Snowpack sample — Loveland Pass, Silver Plume, Colorado, USA (2/11/26, 12:00 PM MST)
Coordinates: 39.663, -105.886
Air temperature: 35 °F
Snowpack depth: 82 cm
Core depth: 10 cm
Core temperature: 17.6 °F
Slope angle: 13°, slope face: 12°
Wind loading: high
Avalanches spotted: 1
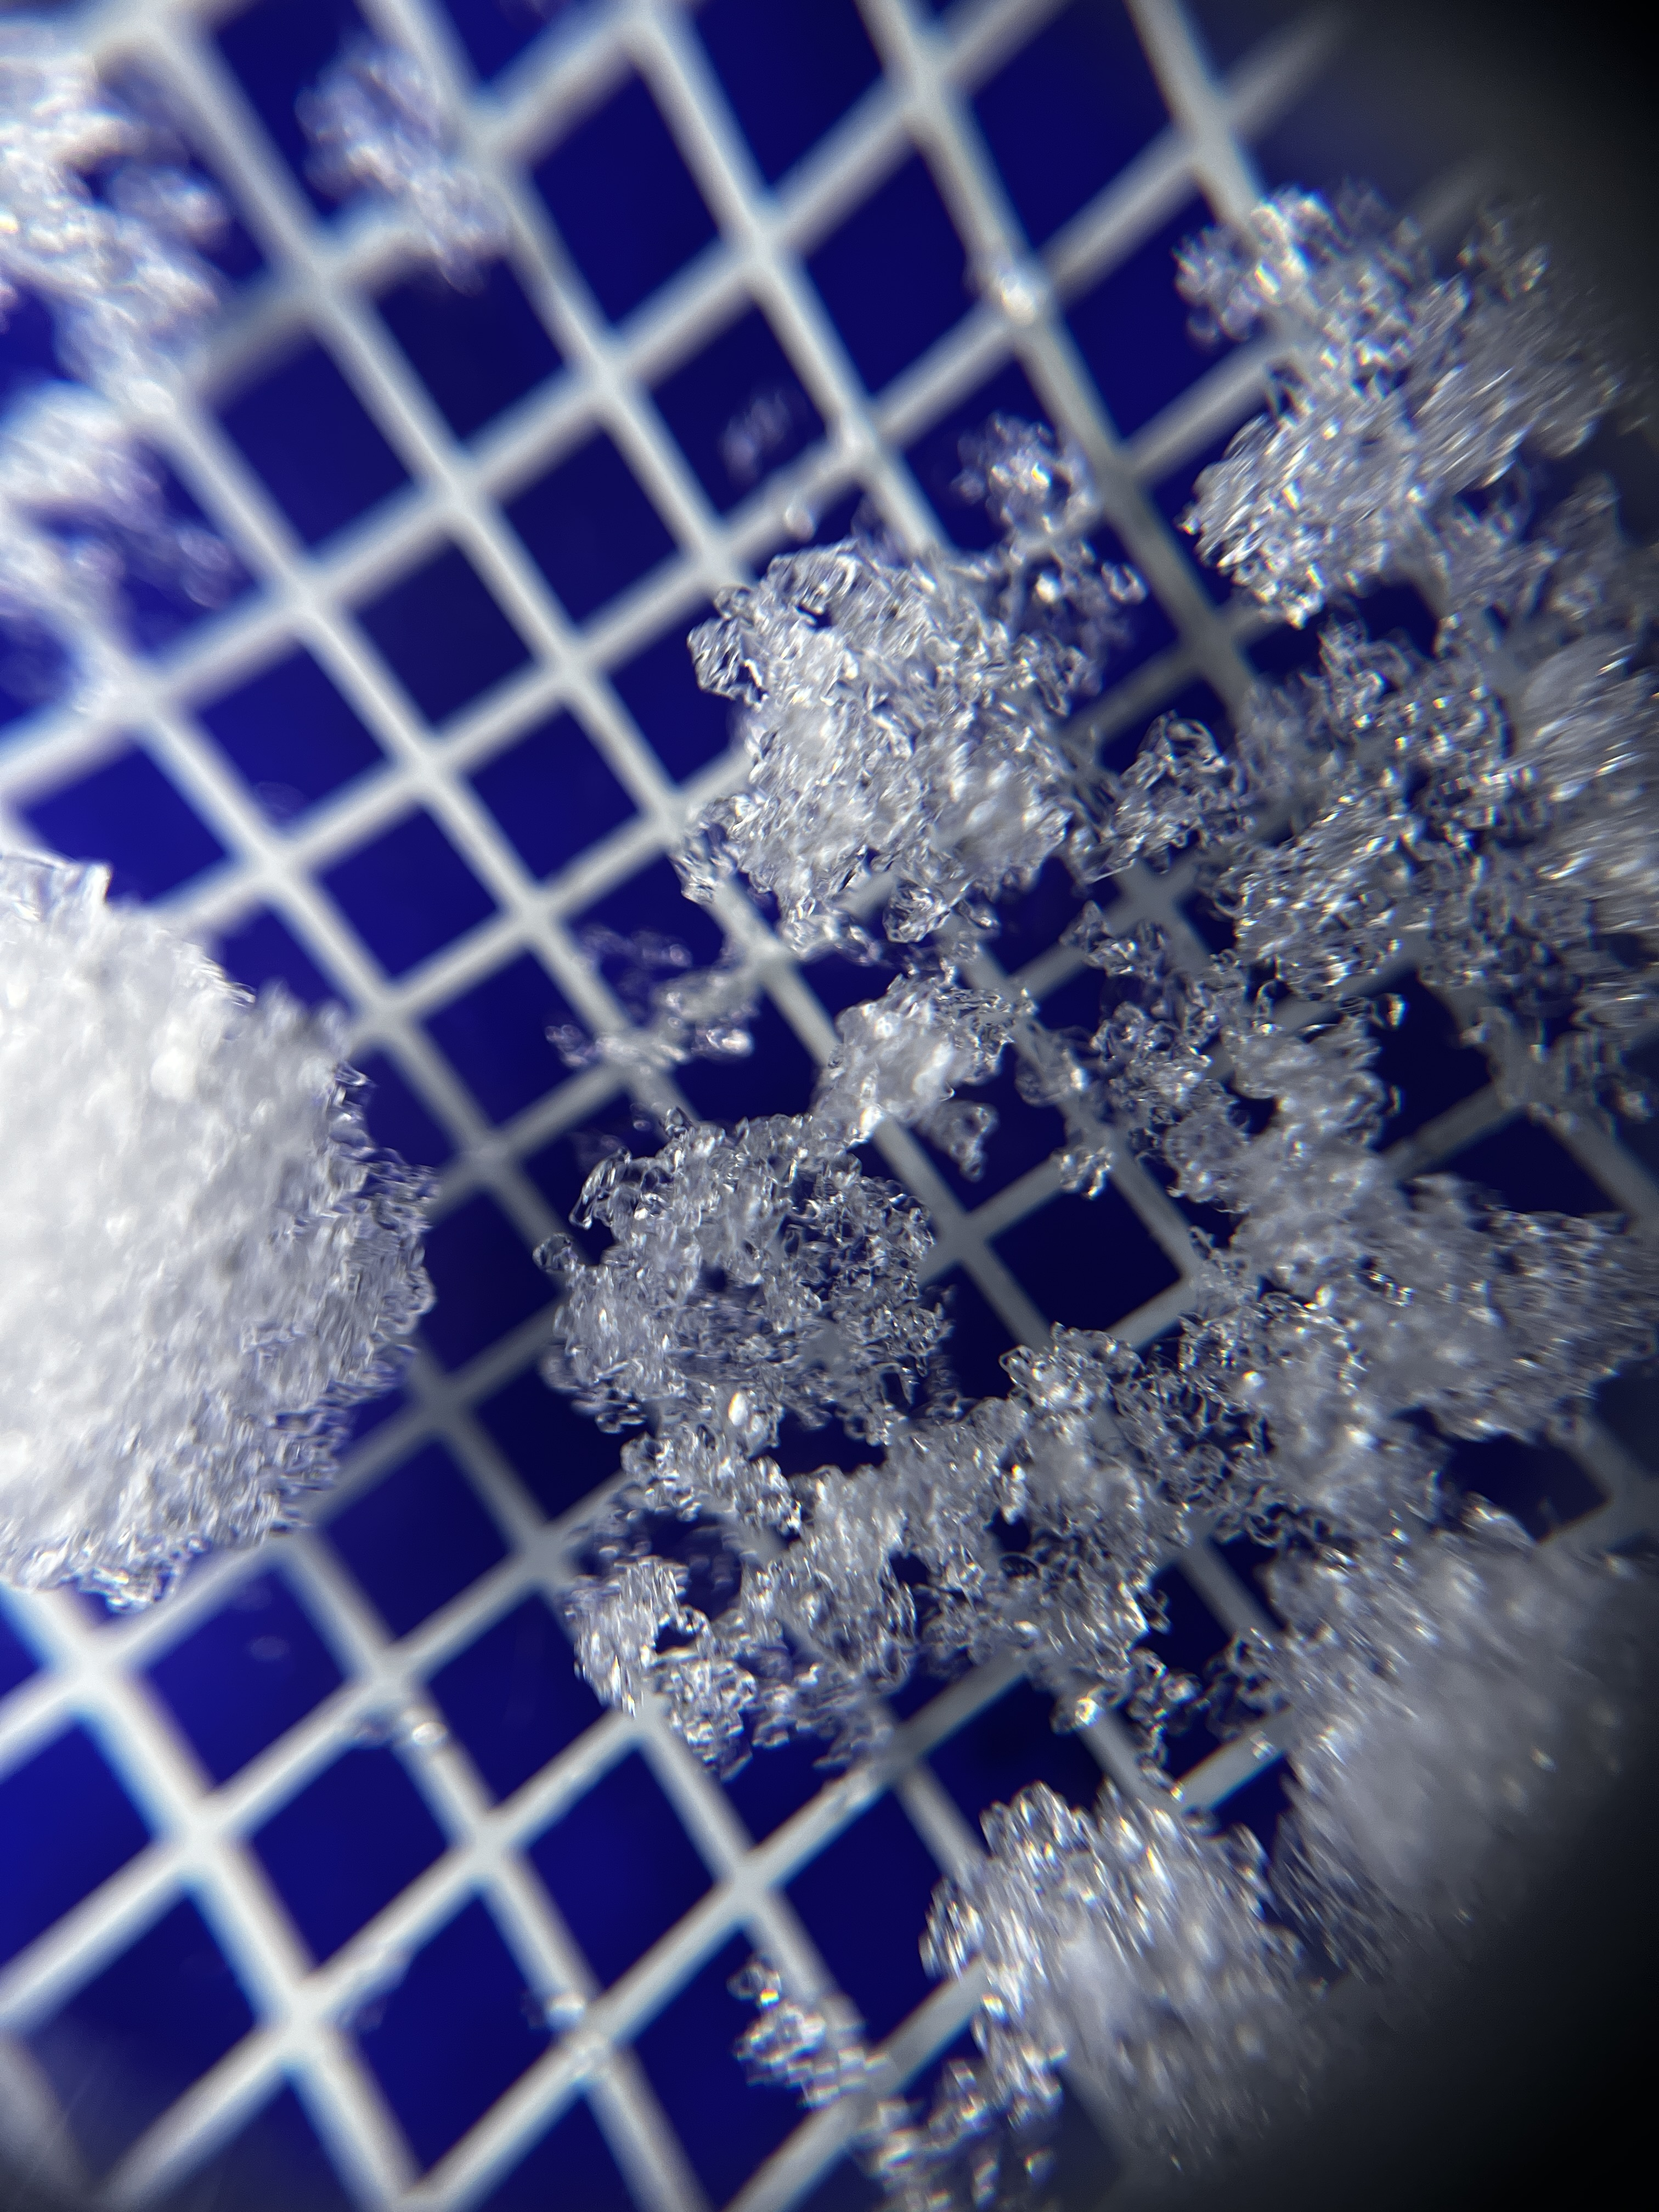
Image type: magnified_profile
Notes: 1 small avalanche spotted on the north side of the bowl, lots of wind loading